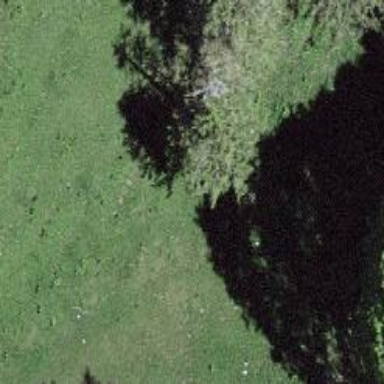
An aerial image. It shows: Single tag "natural: tree."